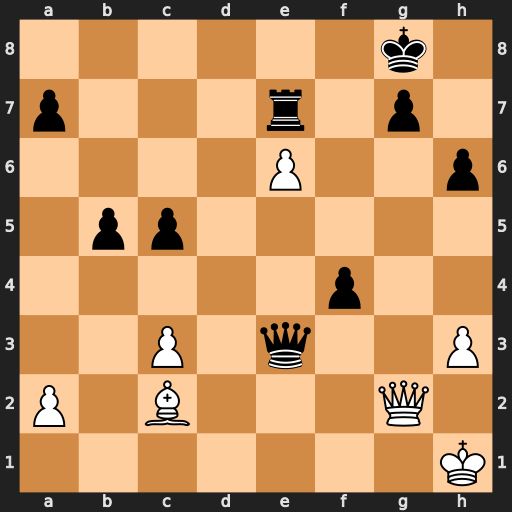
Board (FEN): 6k1/p3r1p1/4P2p/1pp5/5p2/2P1q2P/P1B3Q1/7K
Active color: w
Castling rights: -
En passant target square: -
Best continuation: Qa8+ Re8 Qxe8#